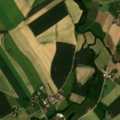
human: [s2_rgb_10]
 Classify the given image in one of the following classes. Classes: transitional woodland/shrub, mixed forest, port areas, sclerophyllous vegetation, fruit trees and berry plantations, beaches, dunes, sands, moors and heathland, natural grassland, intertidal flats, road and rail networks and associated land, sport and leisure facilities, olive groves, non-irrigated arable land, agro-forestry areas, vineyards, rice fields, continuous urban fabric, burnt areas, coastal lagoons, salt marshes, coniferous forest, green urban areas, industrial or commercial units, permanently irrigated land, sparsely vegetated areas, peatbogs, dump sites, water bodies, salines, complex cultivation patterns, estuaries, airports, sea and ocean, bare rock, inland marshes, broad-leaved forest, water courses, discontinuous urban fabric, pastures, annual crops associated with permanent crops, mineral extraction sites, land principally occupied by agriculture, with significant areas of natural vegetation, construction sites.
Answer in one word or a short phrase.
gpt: discontinuous urban fabric, non-irrigated arable land, pastures, land principally occupied by agriculture, with significant areas of natural vegetation